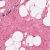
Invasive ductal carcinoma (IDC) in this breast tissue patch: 0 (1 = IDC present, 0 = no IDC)